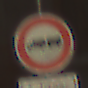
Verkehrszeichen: VerbotLastkraftwagenMitAnhaenger
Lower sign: PersonengruppenFrei1
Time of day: Midday
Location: Outdoor (Urban)
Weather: Clear
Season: NotSpecified
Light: Natural